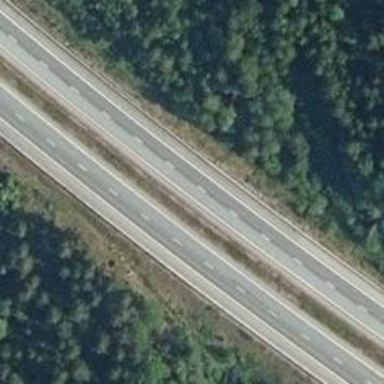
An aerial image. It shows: Asphalt motorway.